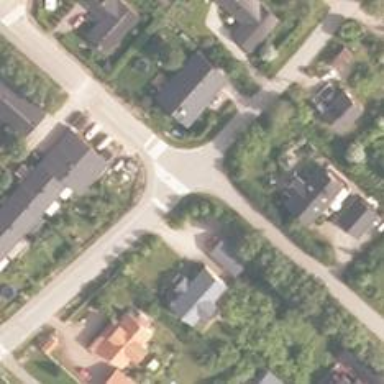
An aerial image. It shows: Suburb.